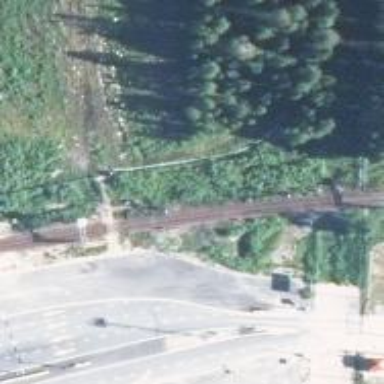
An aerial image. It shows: Site related to railway infrastructure.